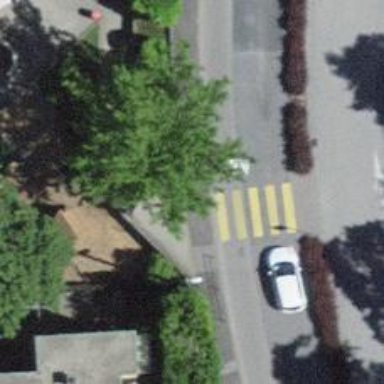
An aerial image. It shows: Zebra crossing on the road.